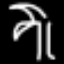
Label: palm tree